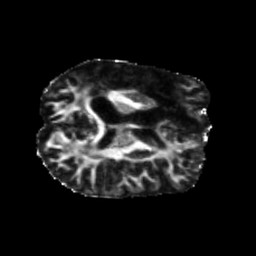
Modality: FA
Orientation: axial
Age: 37
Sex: female
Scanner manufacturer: siemens
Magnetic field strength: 3 T
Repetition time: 5.25 s
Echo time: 0.08 s